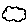
Label: cloud